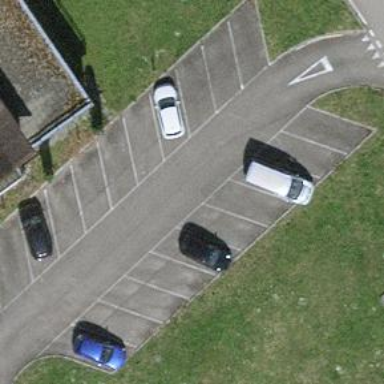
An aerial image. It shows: Parking area with surface dedicated for park and ride.